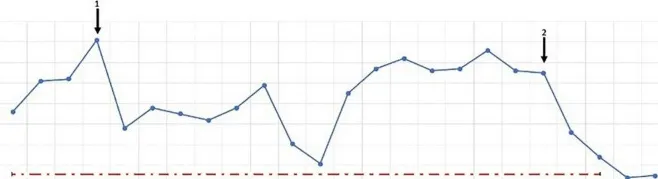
Response of calcium levels to main treatments: hydrocortisone (1) suspendend at day 29, and pamidronate (2), diuretic therapy (dashed green line), hyperhydration (dash/dot red line).
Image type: pathology (immunostaining)